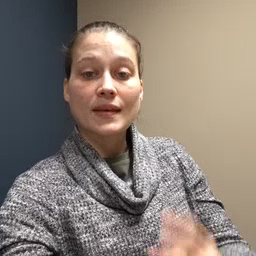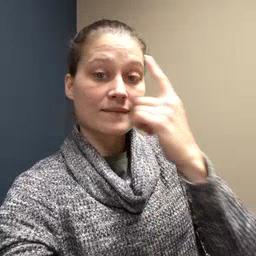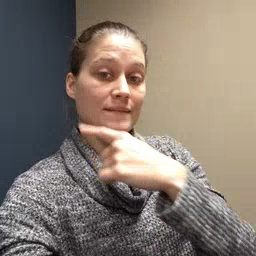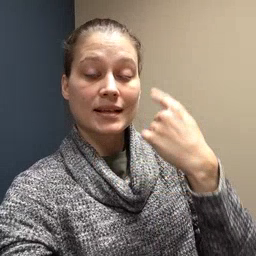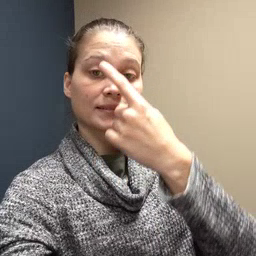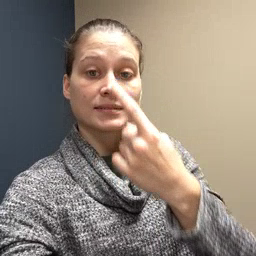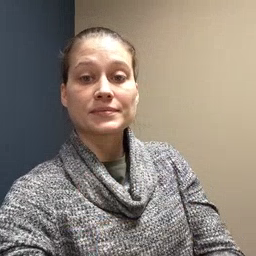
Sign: face